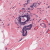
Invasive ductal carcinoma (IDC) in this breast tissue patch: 0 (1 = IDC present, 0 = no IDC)